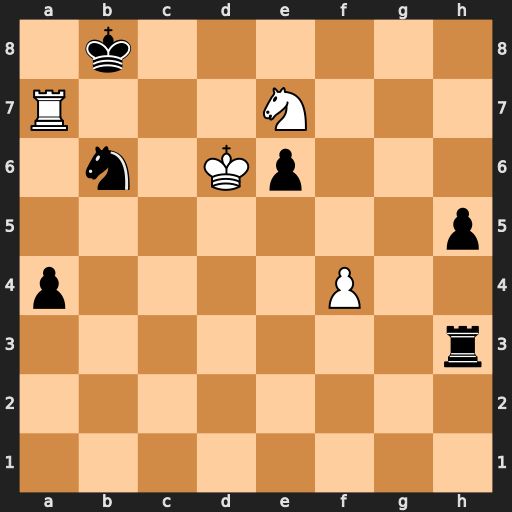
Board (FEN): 1k6/R3N3/1n1Kp3/7p/p4P2/7r/8/8
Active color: w
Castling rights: -
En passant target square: -
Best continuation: Nc6+ Kc8 Rc7#